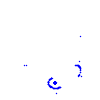
Particle: proton